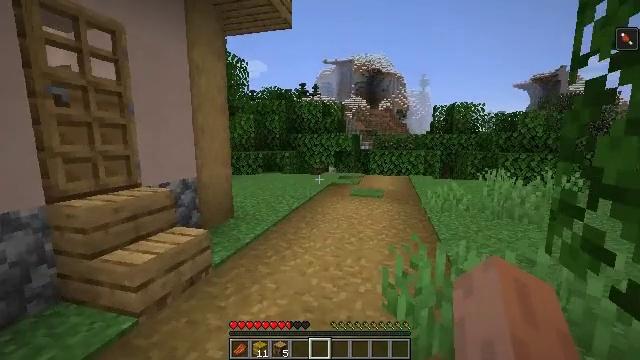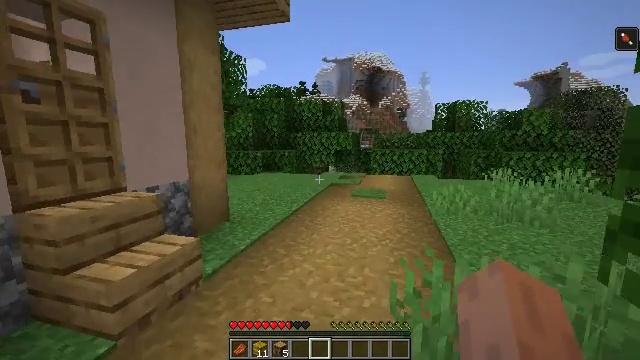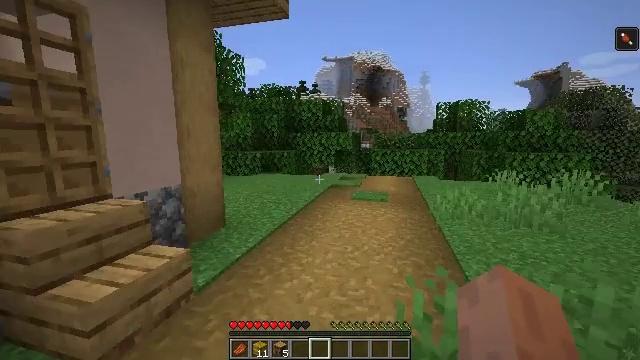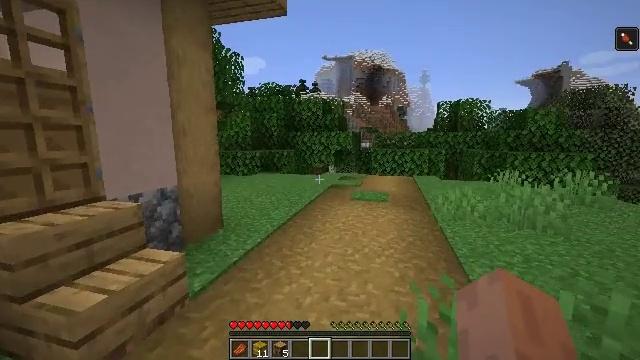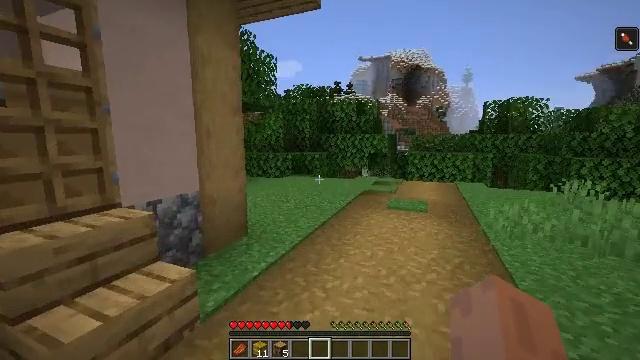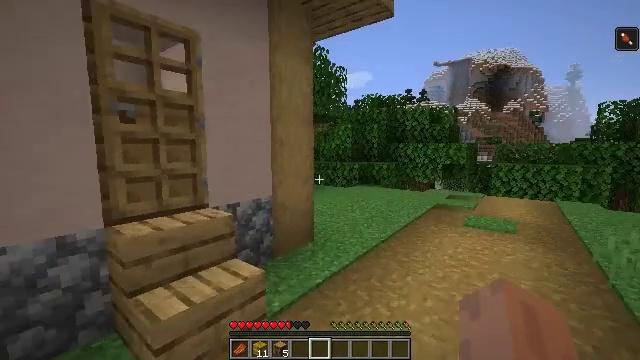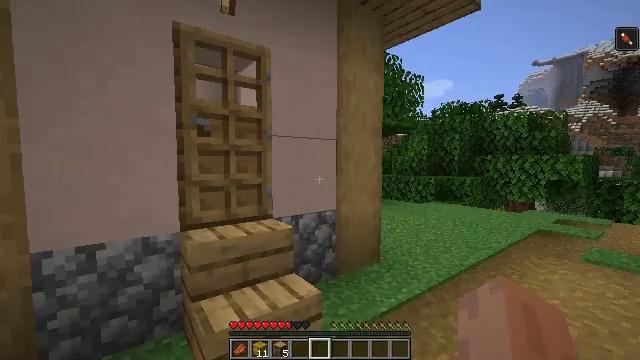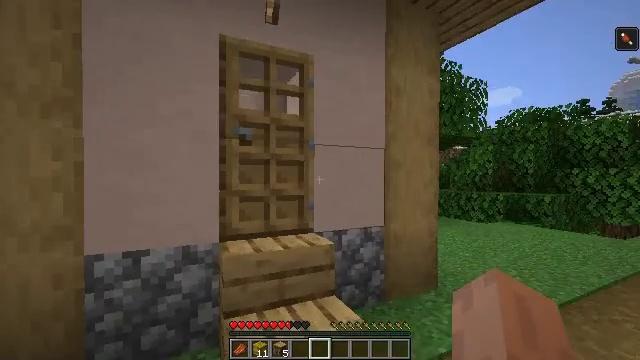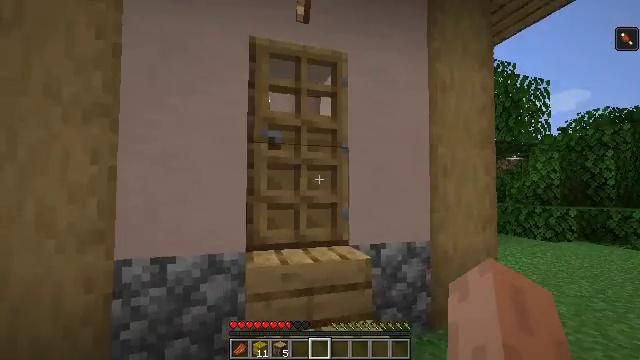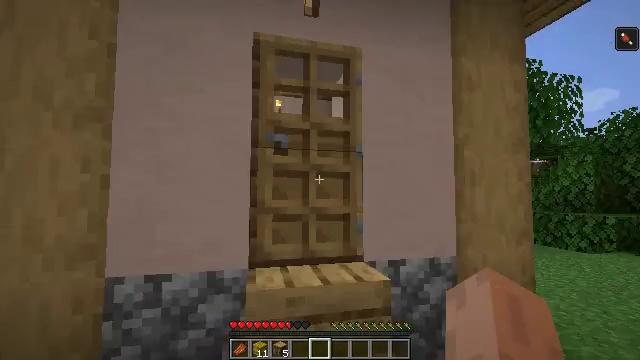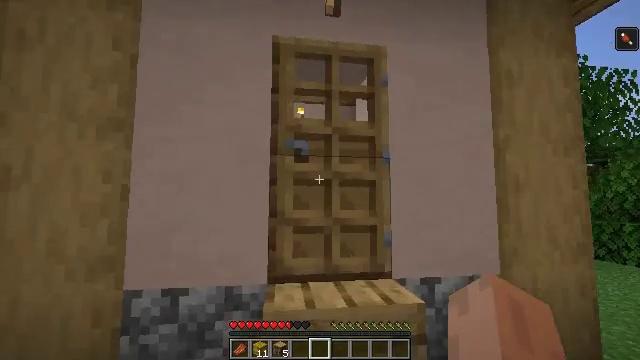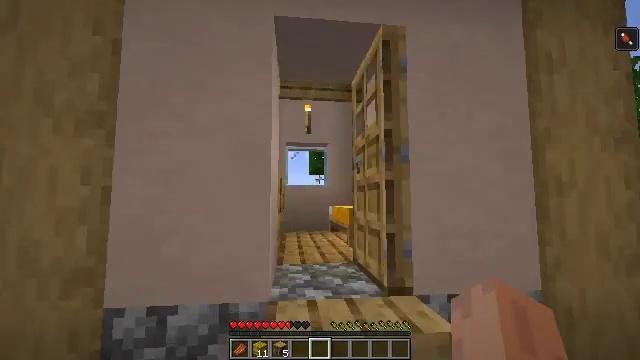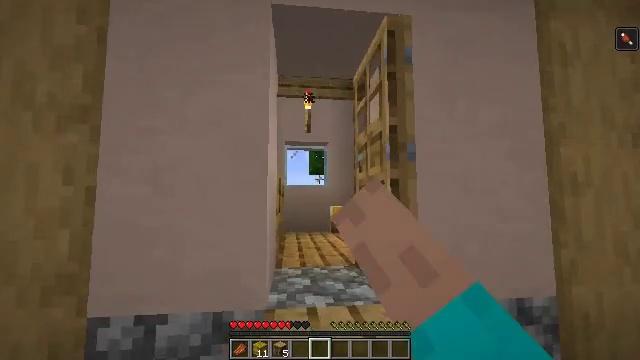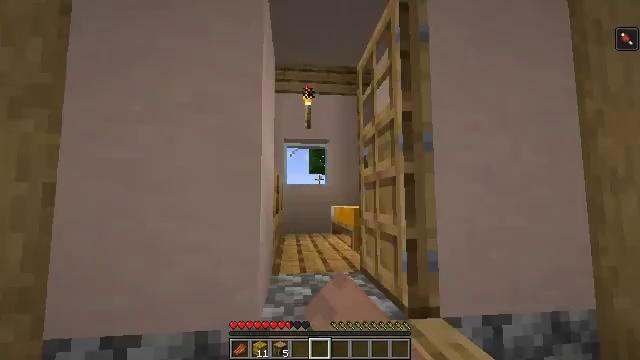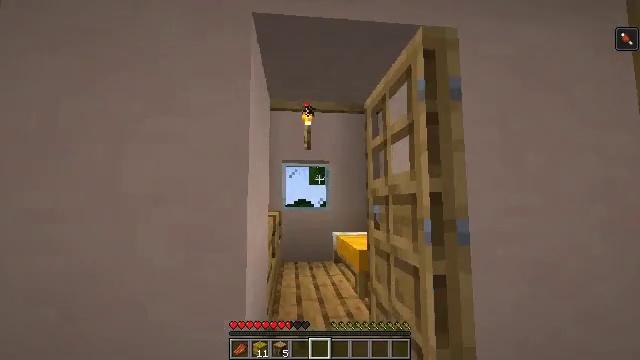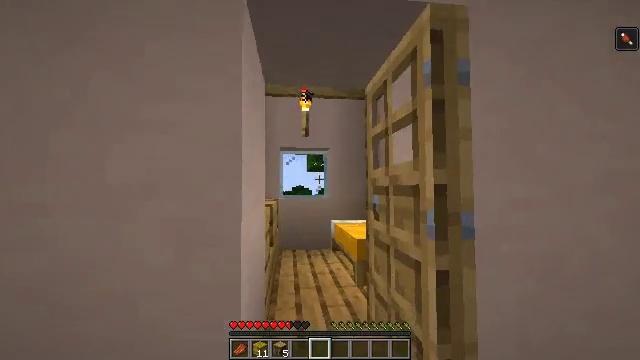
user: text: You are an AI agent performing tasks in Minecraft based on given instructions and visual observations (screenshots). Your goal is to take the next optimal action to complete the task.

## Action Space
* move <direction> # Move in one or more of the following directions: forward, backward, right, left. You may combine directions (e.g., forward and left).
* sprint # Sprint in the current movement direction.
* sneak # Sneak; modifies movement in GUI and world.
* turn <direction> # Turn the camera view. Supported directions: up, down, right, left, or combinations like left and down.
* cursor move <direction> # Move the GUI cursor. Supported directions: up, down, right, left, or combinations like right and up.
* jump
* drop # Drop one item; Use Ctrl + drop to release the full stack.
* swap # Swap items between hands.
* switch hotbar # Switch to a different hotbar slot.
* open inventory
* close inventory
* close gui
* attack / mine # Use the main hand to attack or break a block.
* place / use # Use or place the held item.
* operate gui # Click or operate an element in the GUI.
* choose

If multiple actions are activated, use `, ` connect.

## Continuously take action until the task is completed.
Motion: motion action
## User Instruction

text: Get the fletching table back into the inventory.
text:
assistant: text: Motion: move forward
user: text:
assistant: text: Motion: move forward
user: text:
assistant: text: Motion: move forward
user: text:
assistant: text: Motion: move forward, turn left
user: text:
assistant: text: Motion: move forward, turn left and up
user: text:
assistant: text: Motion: move forward, turn left and up
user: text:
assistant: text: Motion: move forward, turn left and up
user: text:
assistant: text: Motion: move forward, turn left and up
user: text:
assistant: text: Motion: move forward, turn left and up
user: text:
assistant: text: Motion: move forward, turn left and up
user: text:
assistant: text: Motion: move forward, turn left, use / place
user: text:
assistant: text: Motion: move forward, use / place
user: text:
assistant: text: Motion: move forward, use / place
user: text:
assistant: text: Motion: move forward, use / place
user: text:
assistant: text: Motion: move forward, turn down
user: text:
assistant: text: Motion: move forward, turn down
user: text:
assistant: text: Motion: move forward, turn right and down
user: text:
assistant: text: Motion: move forward, turn right and down
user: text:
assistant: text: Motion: move forward, turn down
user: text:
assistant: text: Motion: move forward, turn down
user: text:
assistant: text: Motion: move forward, turn down
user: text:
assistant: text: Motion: move forward, turn down
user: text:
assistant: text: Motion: move forward
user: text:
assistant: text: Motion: move forward
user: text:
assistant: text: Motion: turn right
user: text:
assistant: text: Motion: turn right
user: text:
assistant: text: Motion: move right, turn right
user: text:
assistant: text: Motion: move right, turn right
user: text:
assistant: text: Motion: move right, turn right and up
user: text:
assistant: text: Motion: move right, turn right and up